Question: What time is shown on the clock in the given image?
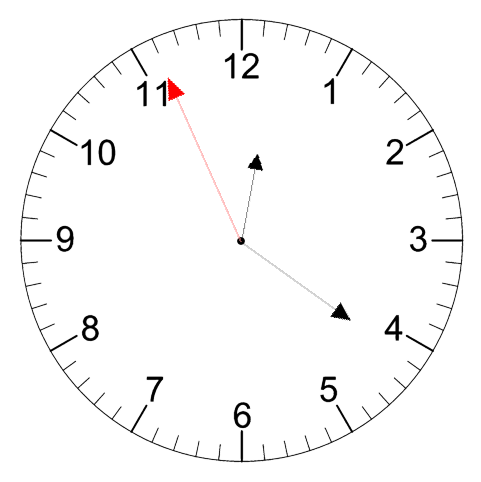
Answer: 12:20:56